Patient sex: M
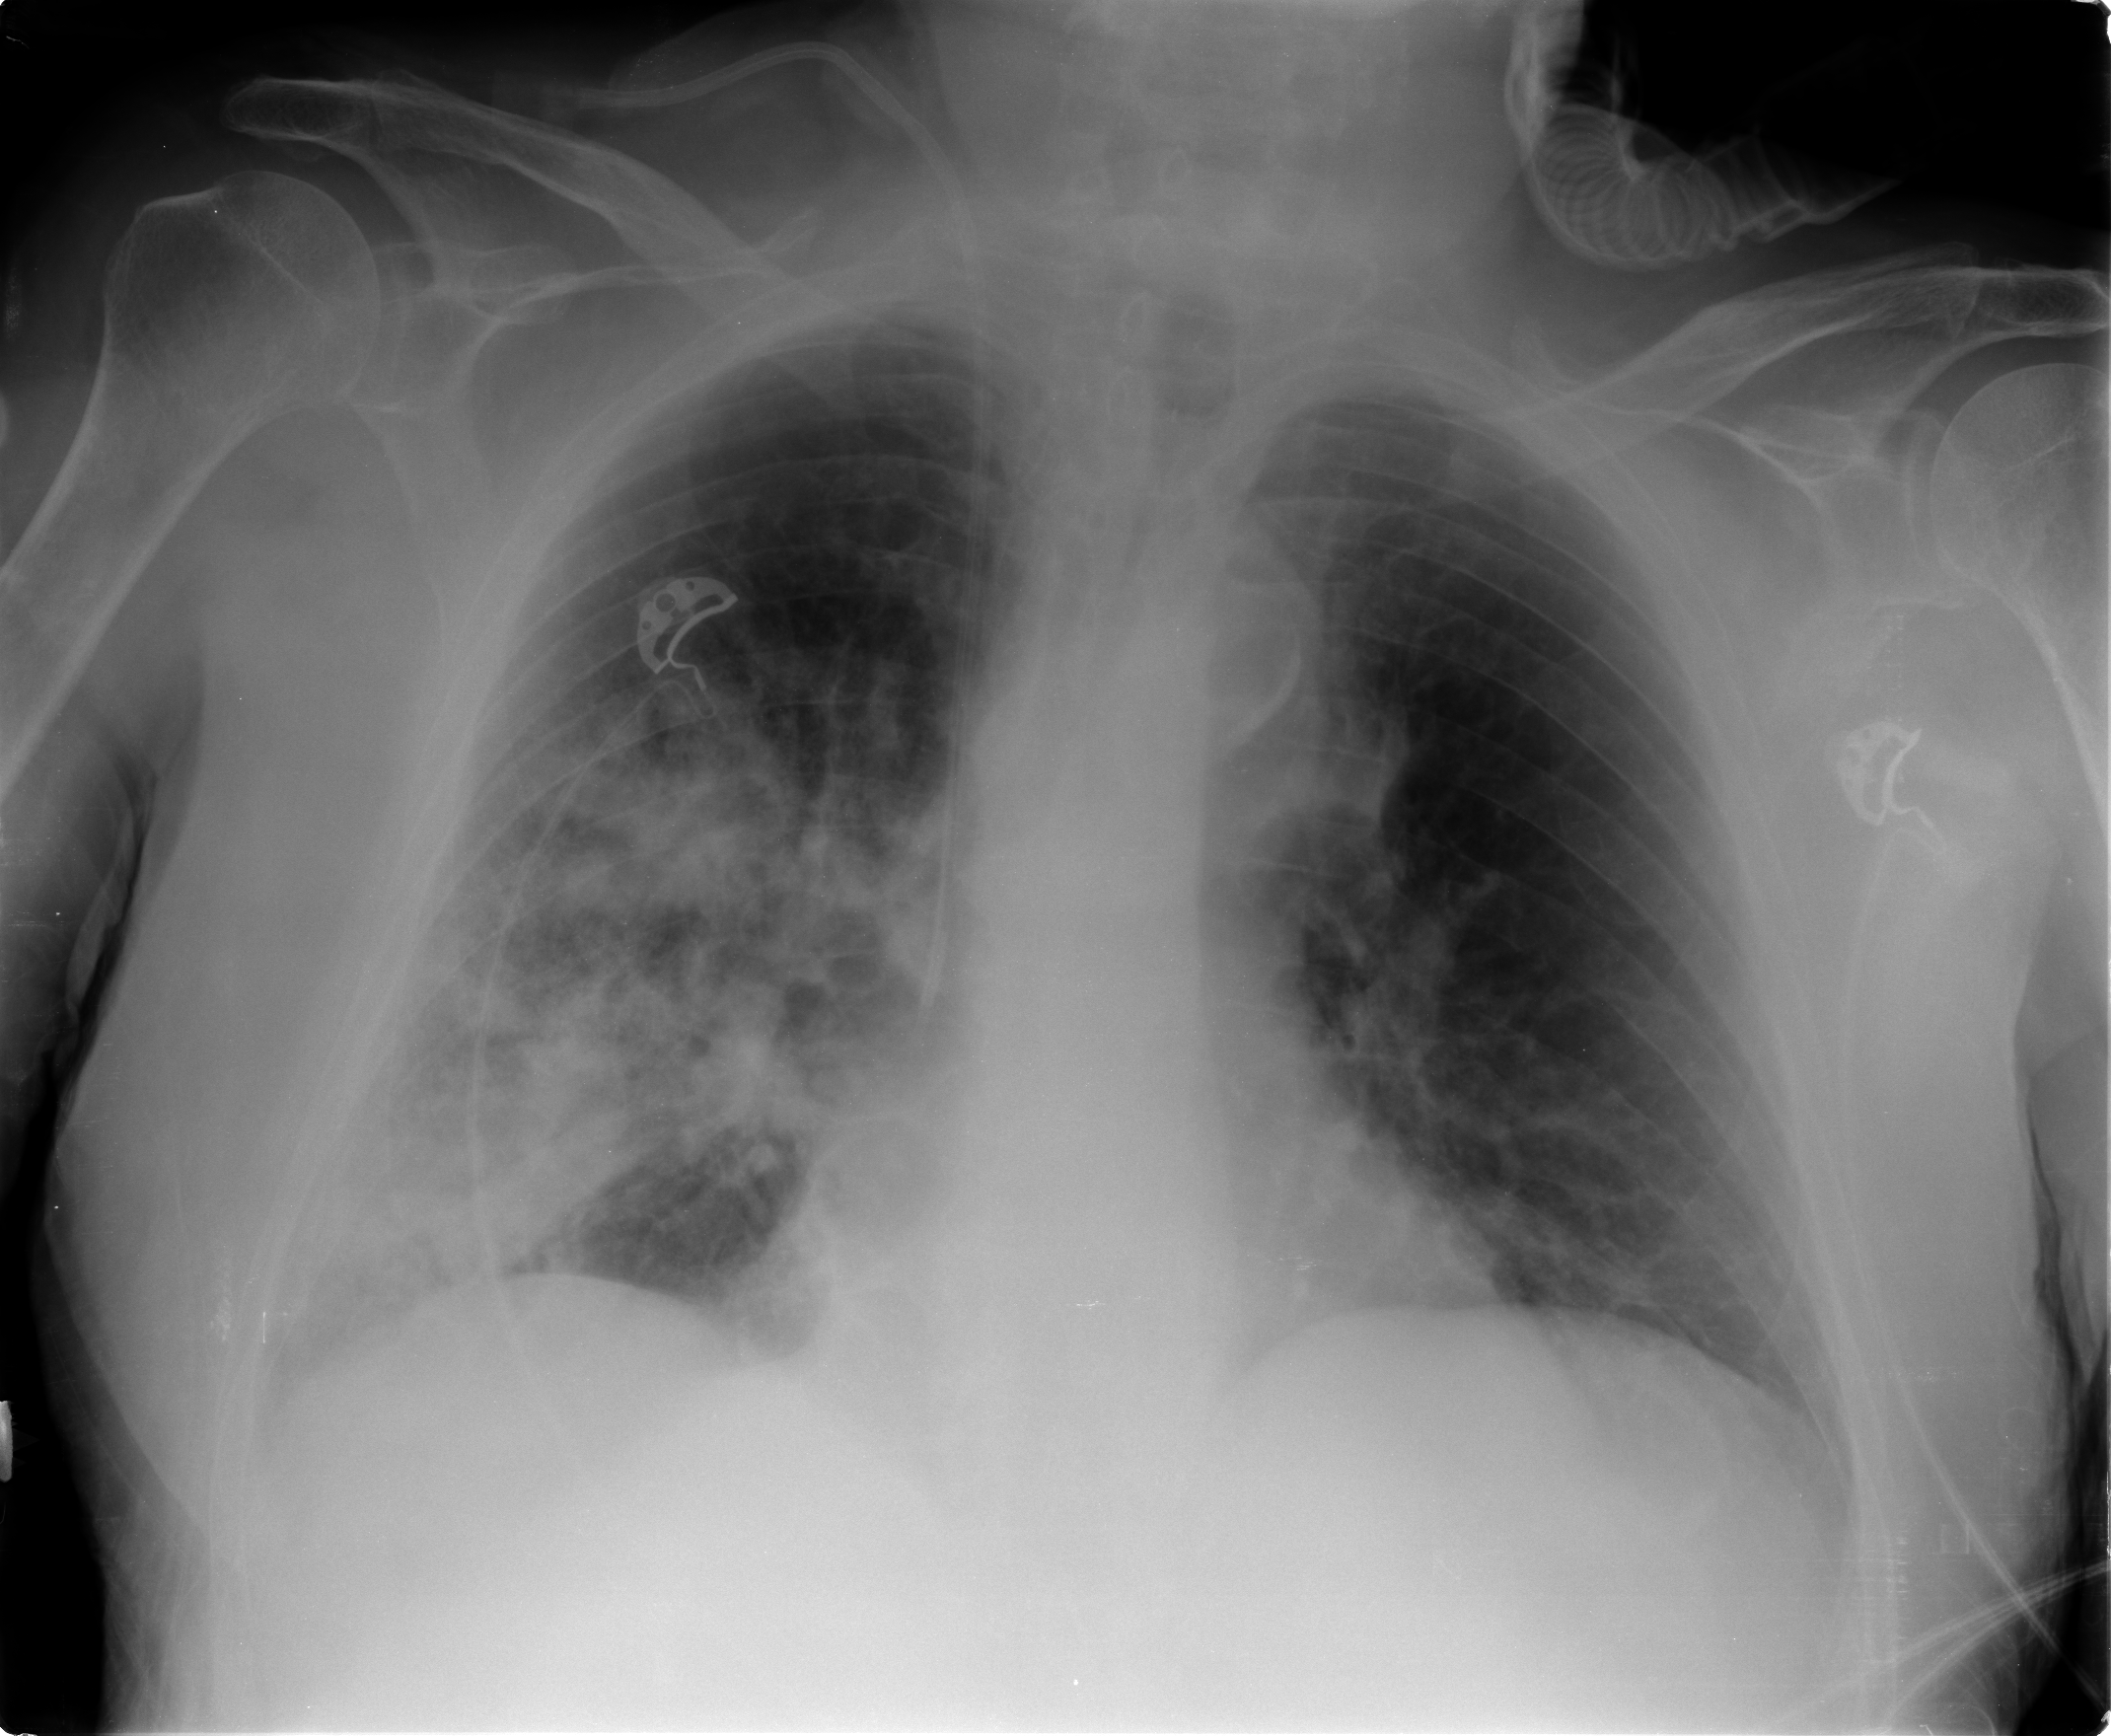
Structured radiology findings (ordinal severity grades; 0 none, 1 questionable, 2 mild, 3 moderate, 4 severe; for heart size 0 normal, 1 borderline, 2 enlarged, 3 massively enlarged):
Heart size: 0
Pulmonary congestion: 0
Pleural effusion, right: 0
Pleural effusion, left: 0
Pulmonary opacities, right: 3
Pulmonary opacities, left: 0
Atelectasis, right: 2
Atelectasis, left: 0